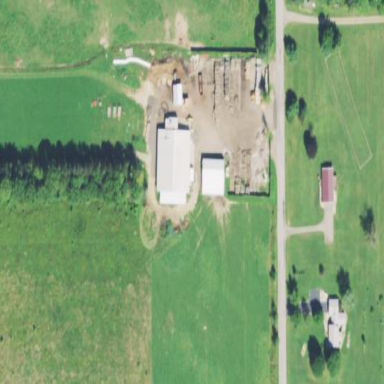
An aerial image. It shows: Sawmill crafting area.